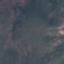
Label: HerbaceousVegetation